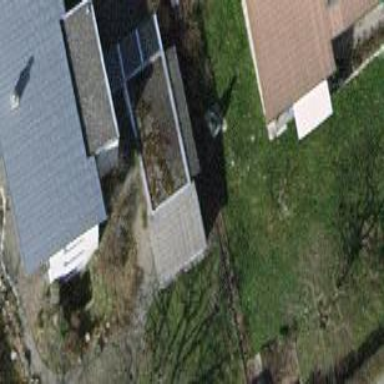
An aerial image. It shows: Garage.